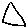
Label: triangle